Question: I have <URL> data. I am trying to plot a facet map using following codes.
Unfortunately it does not show the tiles plot i e do not give the maps. What is give is here. It only show the legend.
What is wrong? how to fix this?
thank you,
a
The code used is
'''
geomerror<-read.csv("Test_Geom_Tile.csv")
str(geomerror)
plot<- ggplot(geomerror,aes(x=Longitude,y=Latitude))+
geom_tile(aes(fill=Value),alpha=0.6)+
facet_wrap(~Par)+
scale_fill_gradientn(name="Test", colours=rev(brewer.pal(11,rev("RdYlBu"))),breaks=seq(-10,15,by=5))+
coord_fixed()
plot
'''

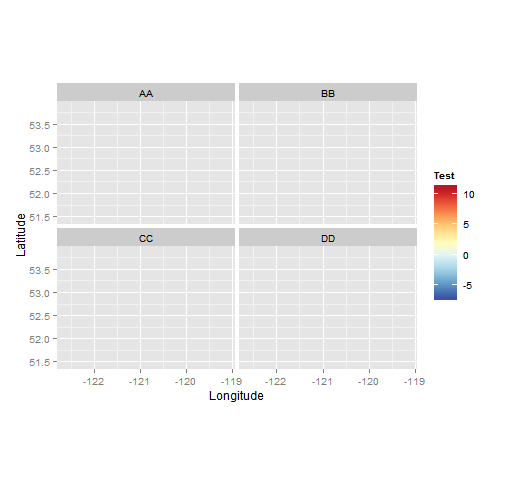
Answer: The problem seems to be that your data for the different Par values is on different grids. The 'geom_tile' layer expects all observations to have the same sets of x/y values. This is not the case in your data. Your values for AA and CC match, thus you can plot
'''
ggplot(subset(geomerror,Par%in%c("AA", "CC")),aes(x=Longitude,y=Latitude))+
geom_tile(aes(fill=Value),alpha=0.6)+
facet_wrap(~Par)+
scale_fill_gradientn(name="Test", colours=rev(brewer.pal(11,rev("RdYlBu"))),breaks=seq(-10,15,by=5))+
coord_fixed()
'''
same goes for BB and DD
'''
ggplot(subset(geomerror,Par%in%c("BB", "DD")),aes(x=Longitude,y=Latitude))+
geom_tile(aes(fill=Value),alpha=0.6)+
facet_wrap(~Par)+
scale_fill_gradientn(name="Test", colours=rev(brewer.pal(11,rev("RdYlBu"))),breaks=seq(-10,15,by=5))+
coord_fixed()
'''
But unless you can align them to the same grid, you cannot plot them using facets. You may consider using 'grid.arrage' from the 'gridExtra' package to layout 4 separate plots in the same configuration.